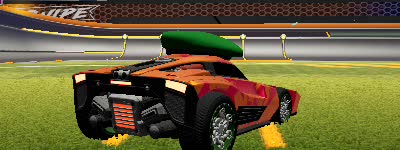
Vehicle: breakout